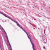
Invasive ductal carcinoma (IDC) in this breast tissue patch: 0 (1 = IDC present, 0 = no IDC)